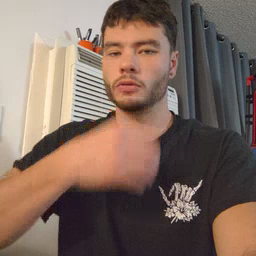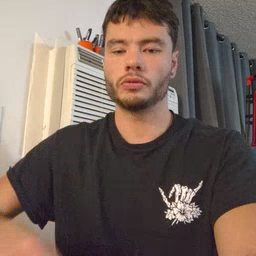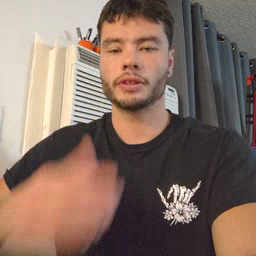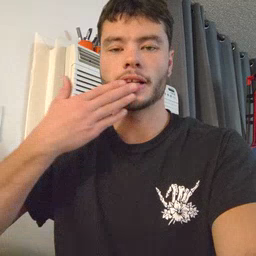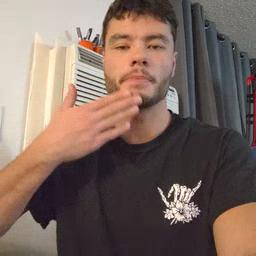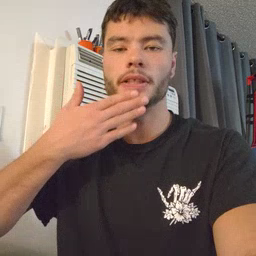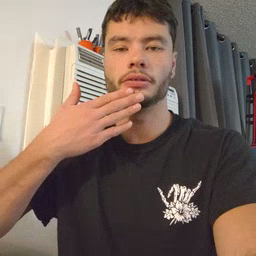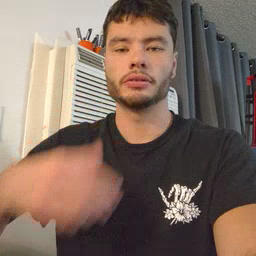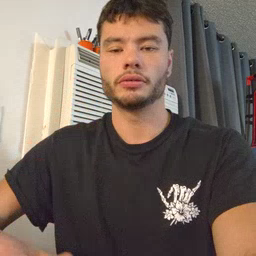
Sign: napkin